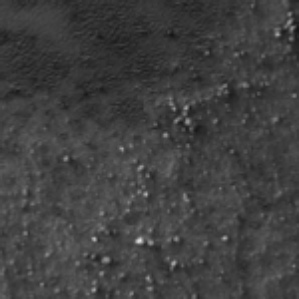
Label: frost